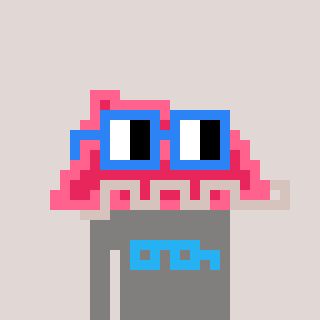
a pixel art character with square blue glasses, a retainer-shaped head and a bluegrey-colored body on a warm background